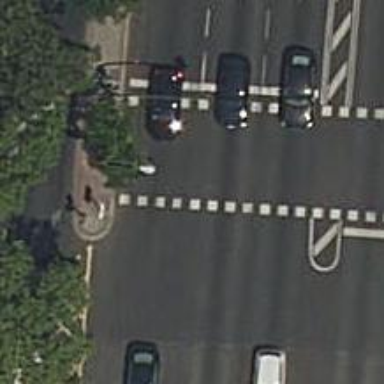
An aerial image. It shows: Road crossing with traffic signals.